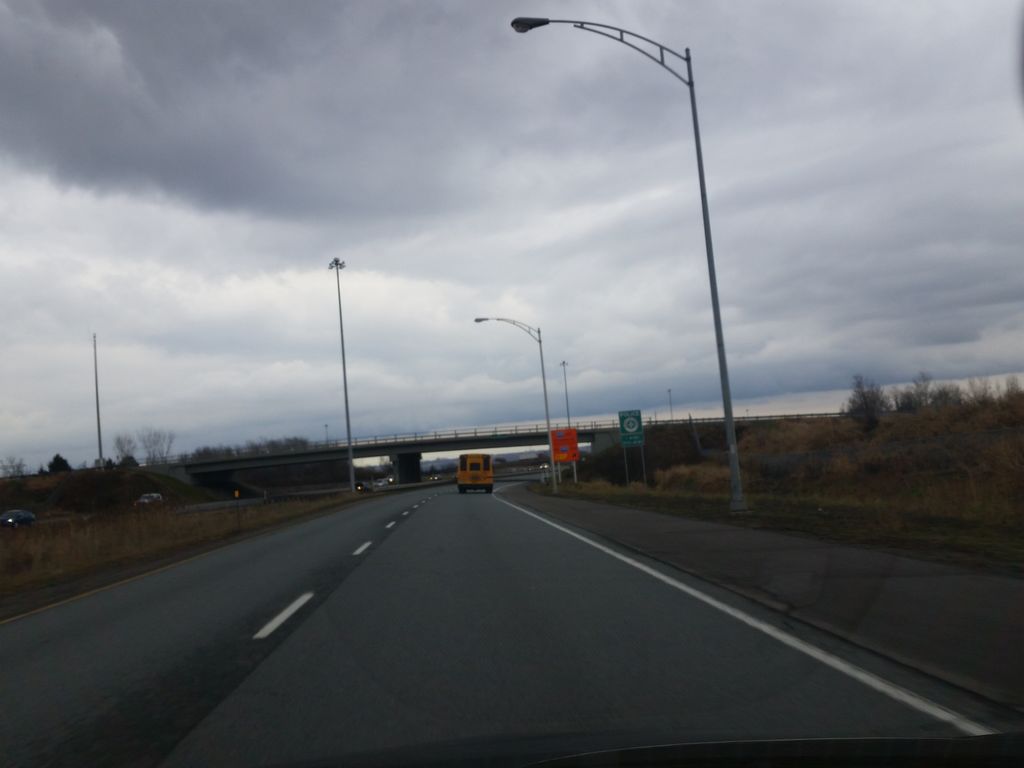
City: quebec_city